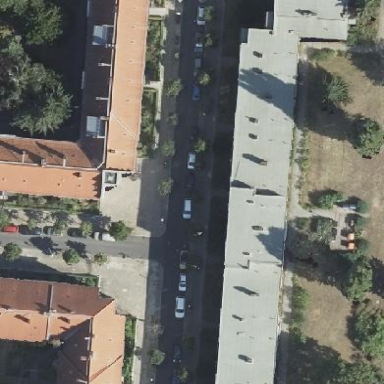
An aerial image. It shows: Flat-roofed apartment building.